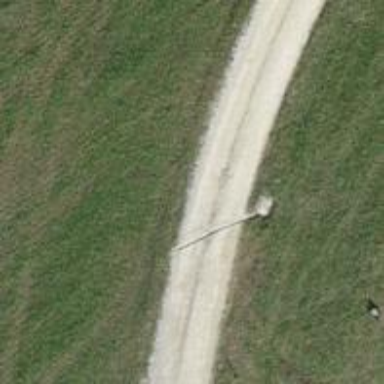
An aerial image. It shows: Track with grade 2 tracktype.